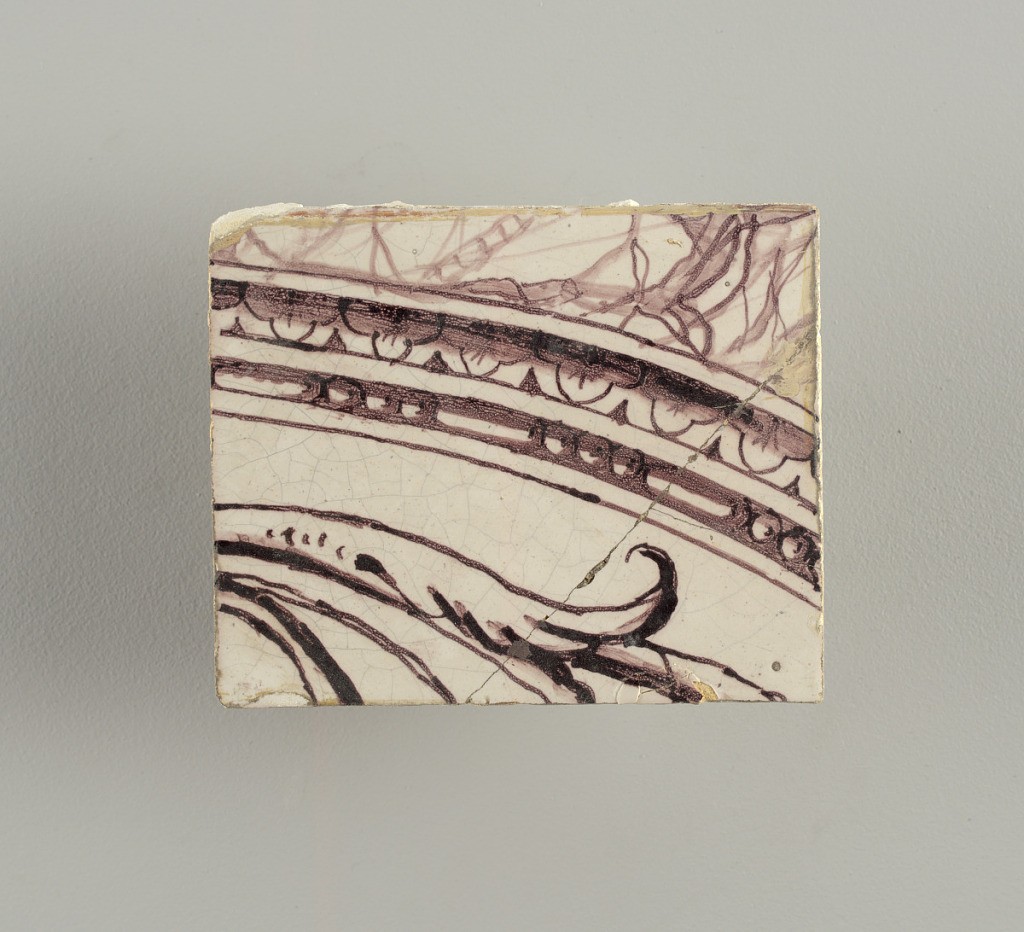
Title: Panel
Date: ca. 1725
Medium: Tin-glazed earthenware, underglaze manganese decoration
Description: Tile from upright rectangular panel of tiles; dark purple (manganese) on white ground showing arched framework; oval cartouche bearing double monogram (probably Lubert Adolf Torck), supported by pair of nude amors; pair of small amors holding crown above, borne by pair of female terms; surrounded by leafscrolls and foliations, with pair of flower-filled urns; top center, lunetted amor's head pendented with rosetted lattice cartouche.

To be used in Rozendaal Castel. Intended to be viewed inset into a wall- indicated by the inclusion of a trompe-l'oeil marbleized edge that surrounds three sides of the panel.